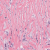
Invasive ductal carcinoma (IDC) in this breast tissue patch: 1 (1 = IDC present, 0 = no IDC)